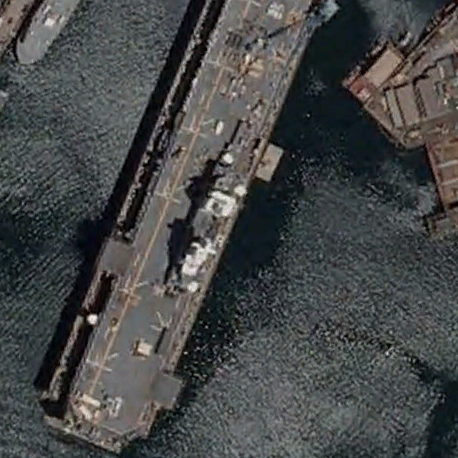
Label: assault